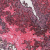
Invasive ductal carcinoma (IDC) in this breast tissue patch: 0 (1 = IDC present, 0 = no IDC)